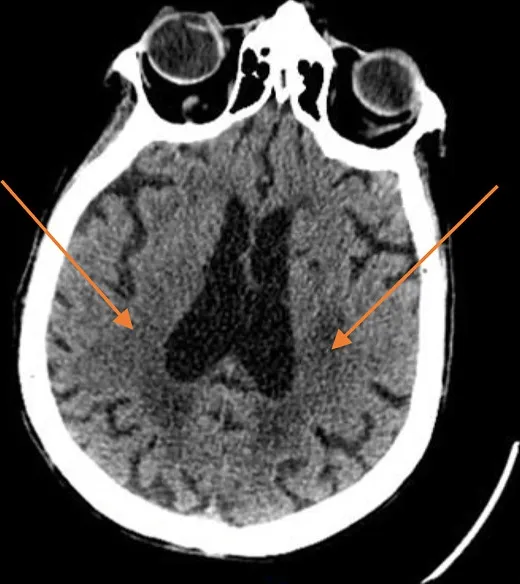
Ten days of brain CT with new periventricular ischemic lesions.
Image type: radiology (ct)